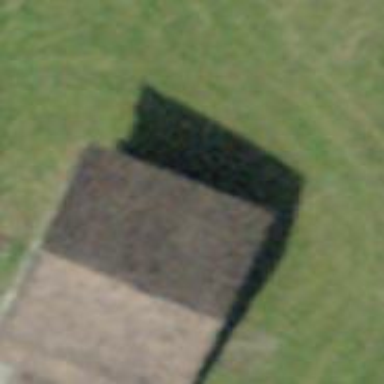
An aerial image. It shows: Barn.